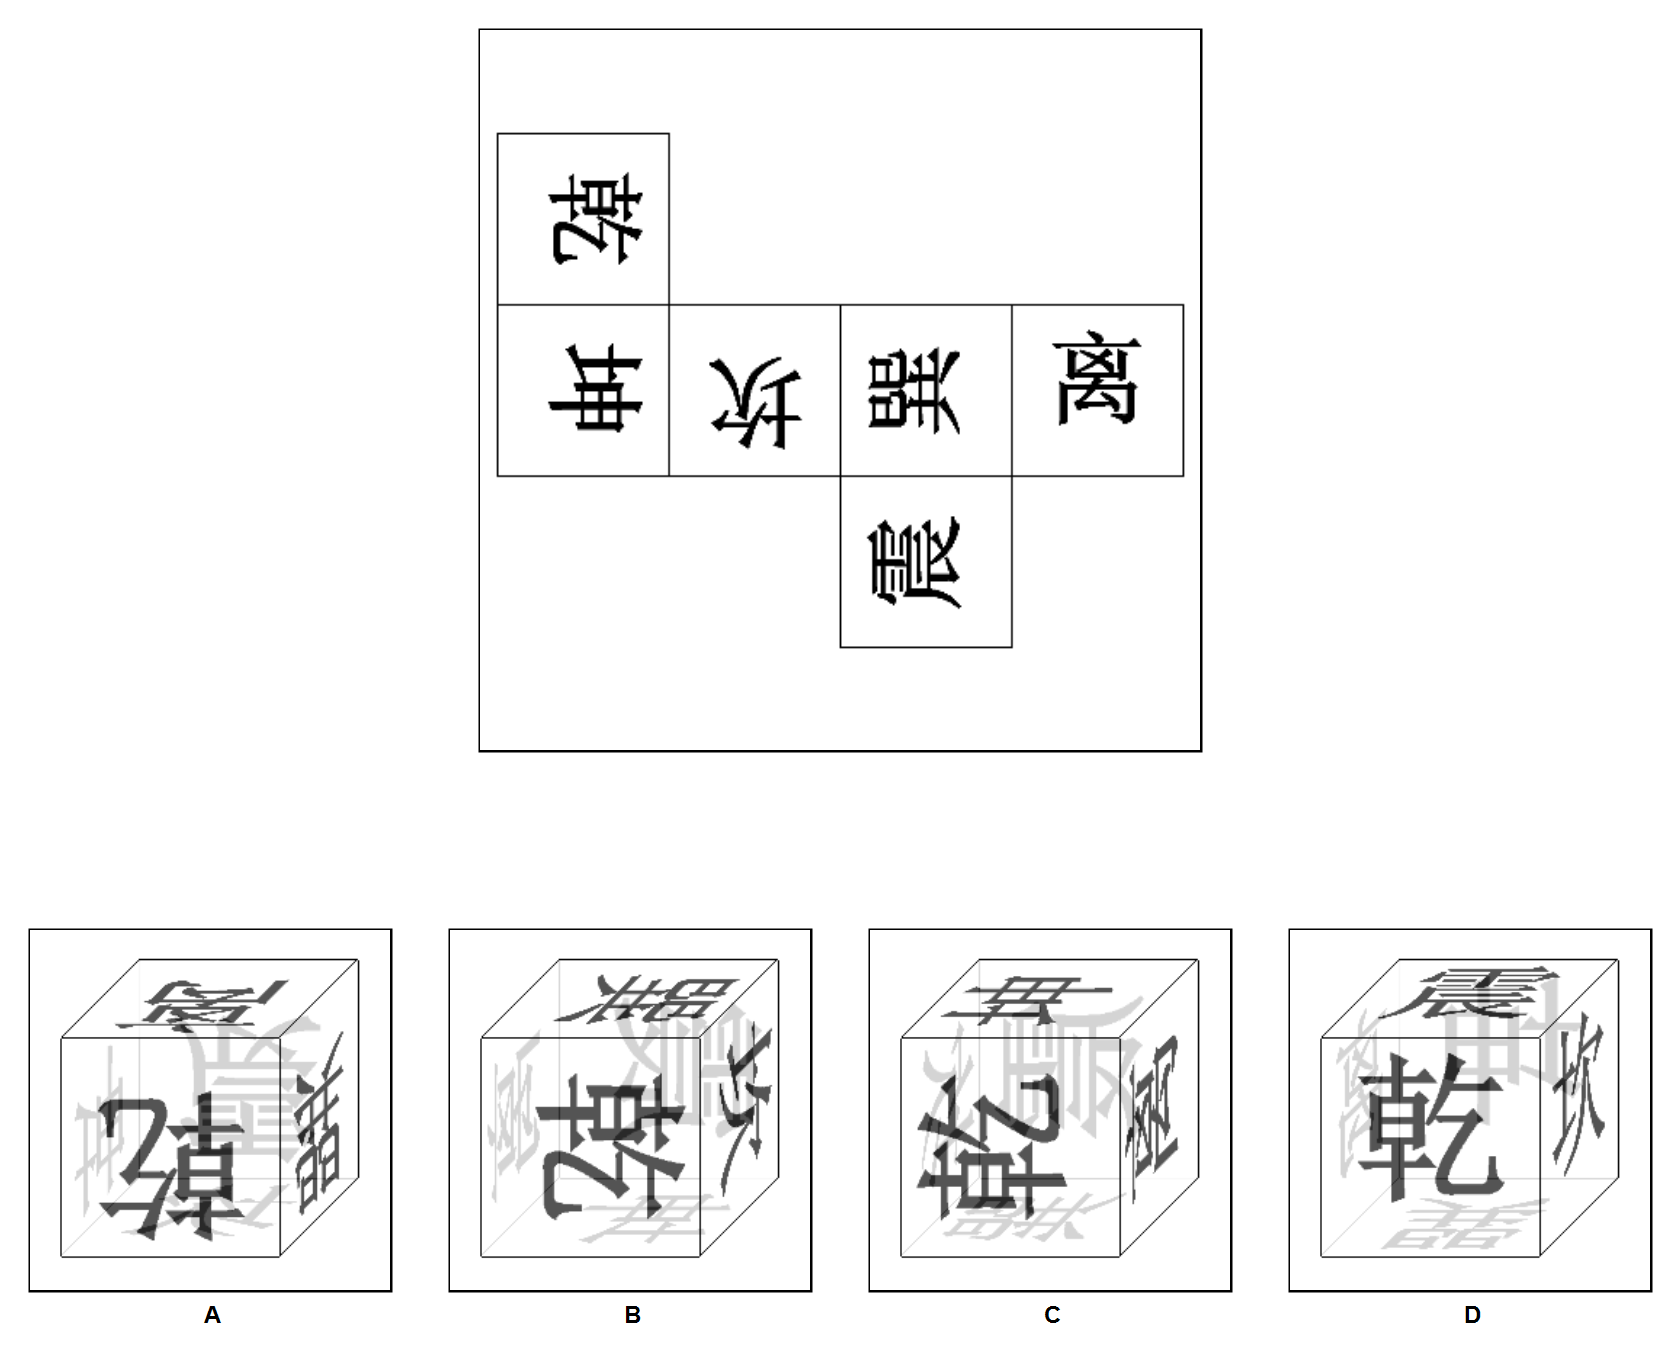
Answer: D